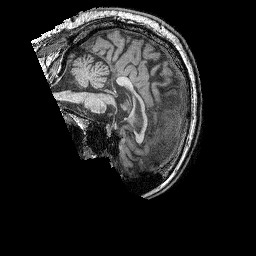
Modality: T1w
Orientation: sagittal
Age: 75
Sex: male
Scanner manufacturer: siemens
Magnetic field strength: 3 T
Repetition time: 2.25 s
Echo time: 0.00411 s